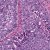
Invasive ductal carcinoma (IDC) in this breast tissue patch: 0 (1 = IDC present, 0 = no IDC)